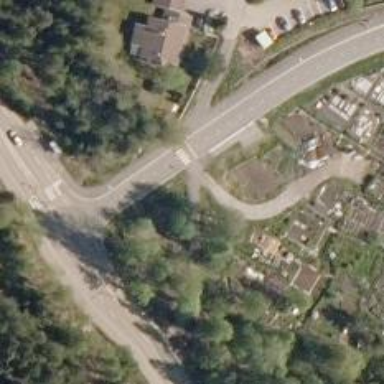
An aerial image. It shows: Asphalt cycleway.